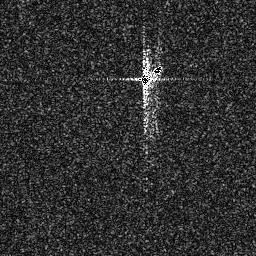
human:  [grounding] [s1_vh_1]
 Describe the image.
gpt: In the satellite image, there is  <ref>1 medium ship </ref> <box>[[53, 23, 64, 33, 0]]</box> located at top.